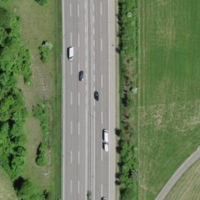
EUNIS habitat code: 57
Species observed at this site:
Milvus milvus